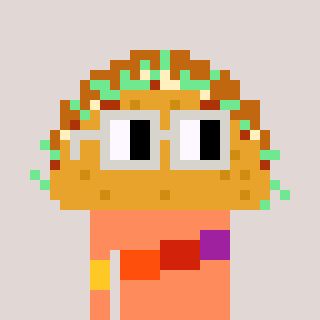
a pixel art character with square light gray glasses, a taco-shaped head and a peachy-colored body on a warm background